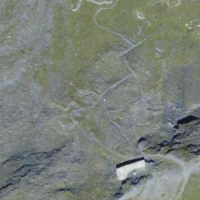
EUNIS habitat code: 48
Species observed at this site:
Corvus corone
Anthus trivialis
Oenanthe oenanthe
Lophophanes cristatus
Erithacus rubecula
Troglodytes troglodytes
Milvus milvus
Phoenicurus ochruros
Nucifraga caryocatactes
Falco tinnunculus
Aquila chrysaetos
Ptyonoprogne rupestris
Periparus ater